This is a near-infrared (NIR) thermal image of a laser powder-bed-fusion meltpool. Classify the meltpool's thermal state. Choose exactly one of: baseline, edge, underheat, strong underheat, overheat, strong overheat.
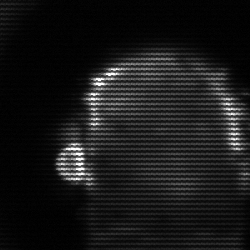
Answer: baseline